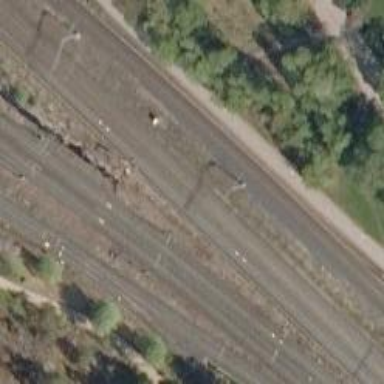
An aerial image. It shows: Railway signal.